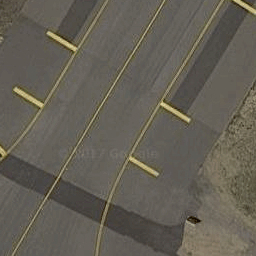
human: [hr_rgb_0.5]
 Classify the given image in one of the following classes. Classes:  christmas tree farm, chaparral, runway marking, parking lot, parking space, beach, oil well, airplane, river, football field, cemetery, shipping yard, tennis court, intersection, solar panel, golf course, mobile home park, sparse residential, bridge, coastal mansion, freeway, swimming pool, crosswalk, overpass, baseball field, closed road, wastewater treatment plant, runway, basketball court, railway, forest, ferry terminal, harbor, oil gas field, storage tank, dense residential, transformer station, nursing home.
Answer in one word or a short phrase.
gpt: runway marking